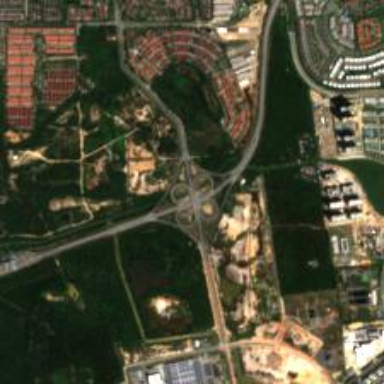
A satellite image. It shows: Motorway junction.